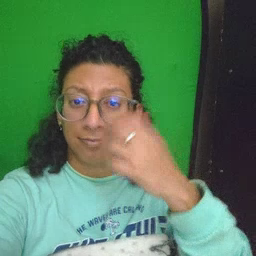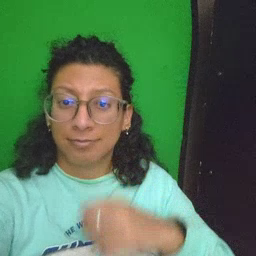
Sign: look